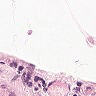
Metastatic tissue present: no